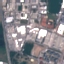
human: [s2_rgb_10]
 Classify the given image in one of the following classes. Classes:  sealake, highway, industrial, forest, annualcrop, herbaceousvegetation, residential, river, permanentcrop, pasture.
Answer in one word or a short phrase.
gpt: Industrial